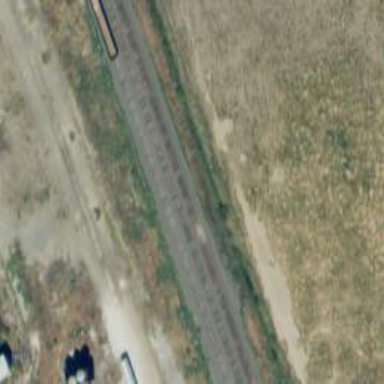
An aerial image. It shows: Railway yard.